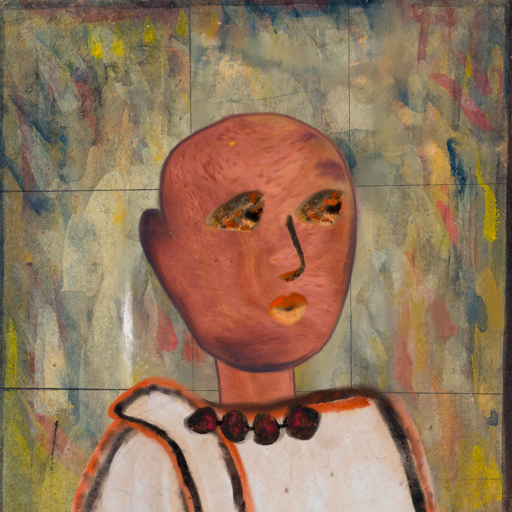
Background: GypsyMother, Head And Neck Side: Mother_And_Son_Mother, Face Side: Gypsy_Queen, Bust: Roy_Bahadur, Hair Side: Blank, Head Accessory: Blank, Second Necklace: Blank, Necklace: Mosgoul, Baby: Blank